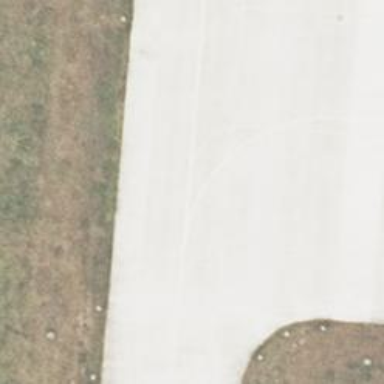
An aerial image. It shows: Concrete taxiway at the airport.